Question: I want to add control to user GUI that would represent excel like table but I cannot find additional control that would do that. Control like that would be used for easier data entry.
I believe that VBA has control like that and I am missing something obvious.
Does anyone know where to activate control like that?

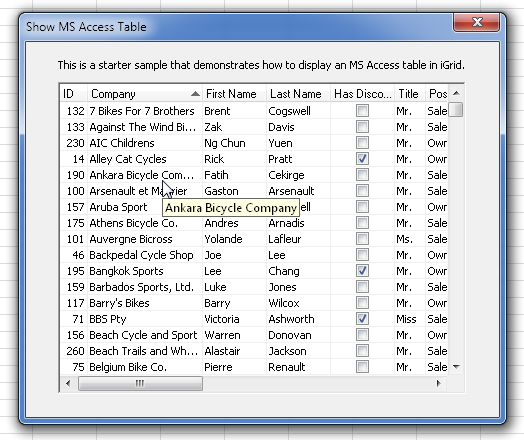
Answer: If you have VB6 installed then, this should work:
<URL>
However, if you do not have (vb6) then, another option is to create one yourself by dynamically adding controls to your UserForm (such as a textbox) and then tracking those object. It would take some work, but it would be an option.